CT reconstruction: convct
Segmentation target: spine
Patient: M, age 73
ISS stage: Stage 3
Metal implant: no
Axial slice:
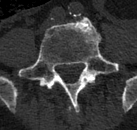
Sagittal slice:
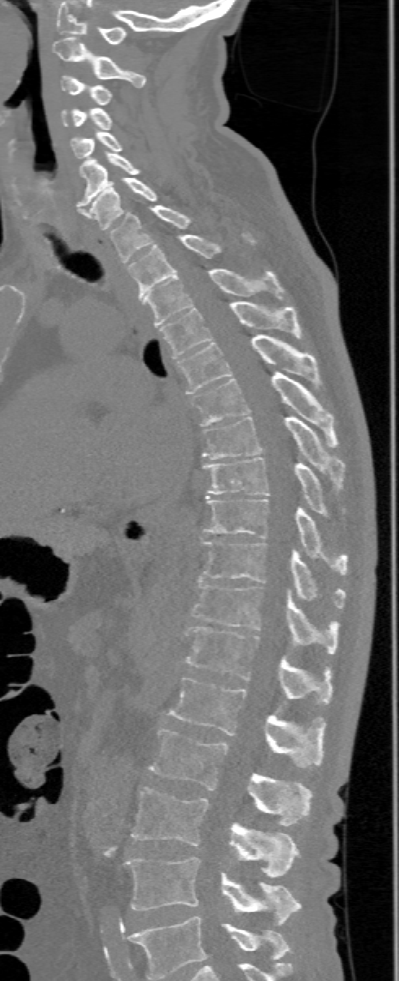